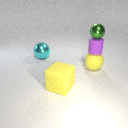
large yellow rubber sphere behind large yellow rubber cube